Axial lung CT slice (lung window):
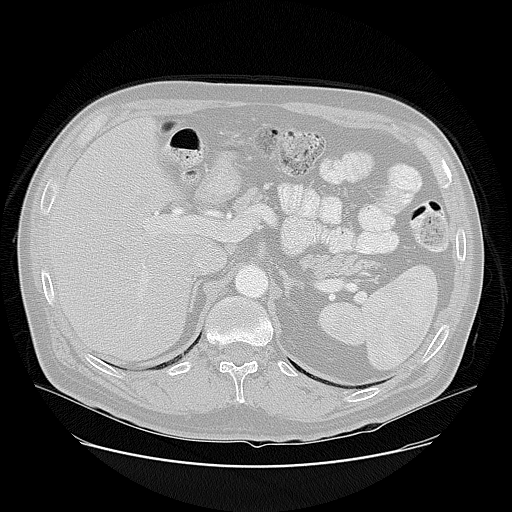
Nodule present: no